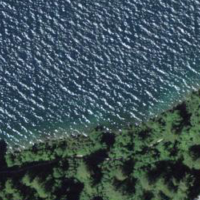
EUNIS habitat code: 14
Species observed at this site:
Saxifraga rotundifolia
Achillea macrophylla